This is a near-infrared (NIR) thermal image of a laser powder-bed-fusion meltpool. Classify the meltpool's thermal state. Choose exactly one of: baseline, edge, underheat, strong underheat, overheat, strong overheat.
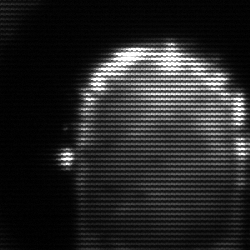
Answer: baseline